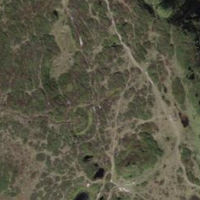
EUNIS habitat code: 31
Species observed at this site:
Arnica montana